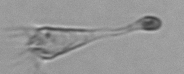
Label: Paratontonia_gracillima